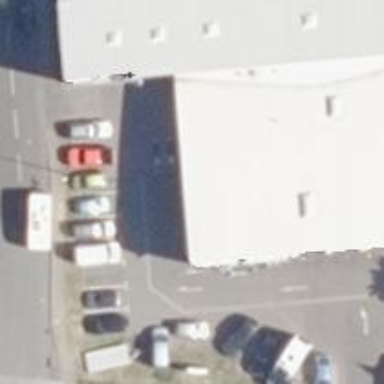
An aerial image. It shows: Building serving as car repair shop. They offer services for both tires and repairs.